Can you highlight the differences in these two pictures?
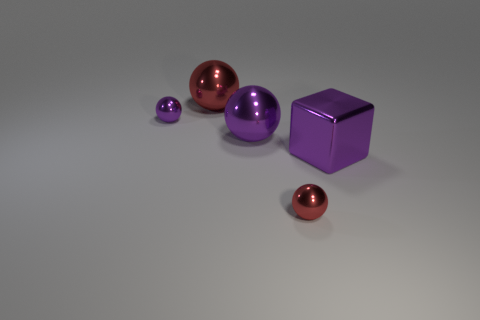
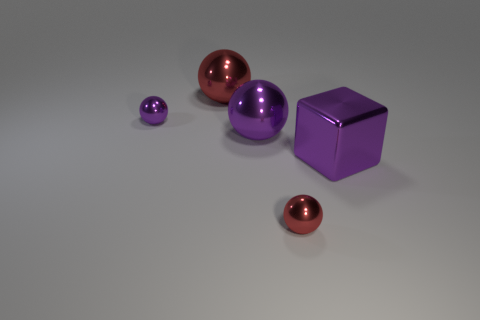
the small purple sphere is in a different location
the small purple metallic object moved
the small purple metal ball behind the big purple ball is in a different location
the tiny purple metallic ball behind the purple metallic block changed its location
the small purple metallic ball that is behind the block moved